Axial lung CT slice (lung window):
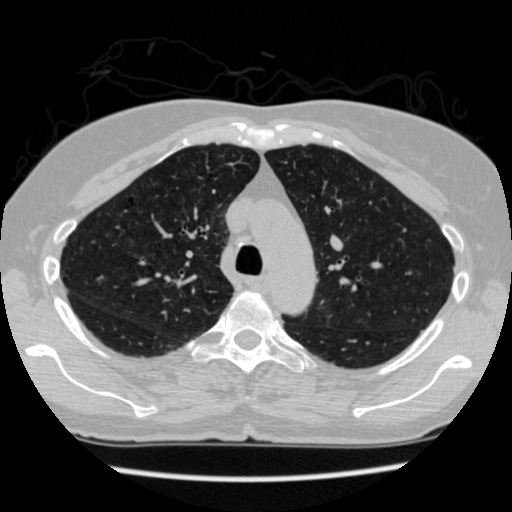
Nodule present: no